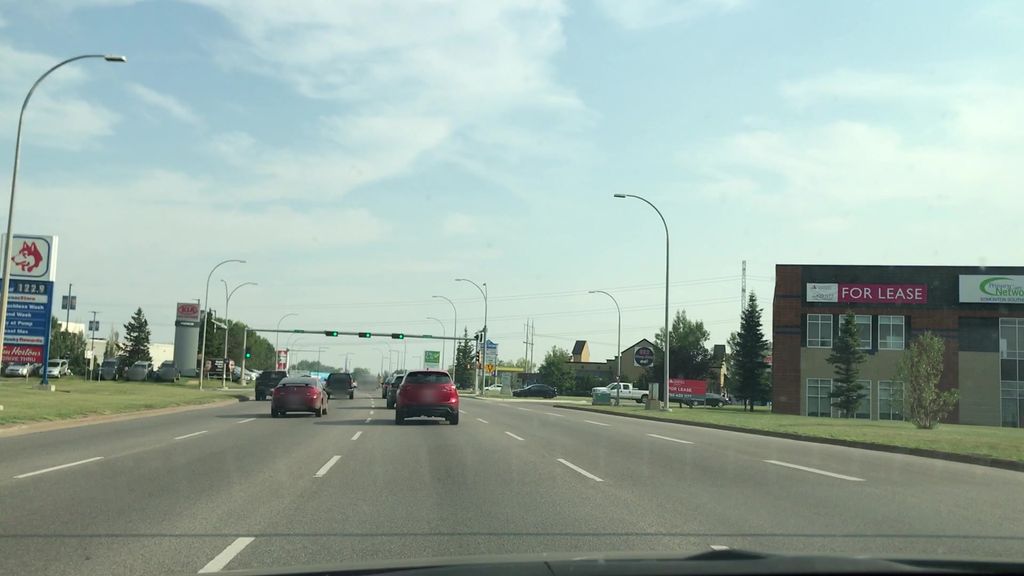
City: edmonton